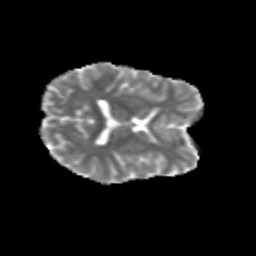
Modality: MD
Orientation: axial
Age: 28
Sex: female
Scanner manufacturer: siemens
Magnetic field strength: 3 T
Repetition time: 3.5 s
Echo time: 0.125 s